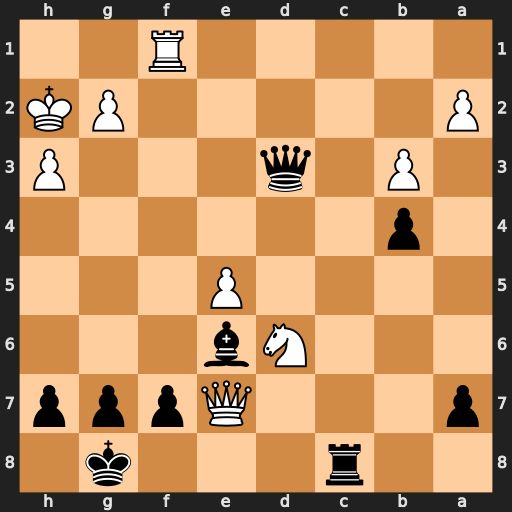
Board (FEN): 2r3k1/p3Qppp/3Nb3/4P3/1p6/1P1q3P/P5PK/5R2
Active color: b
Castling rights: -
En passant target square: -
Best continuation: Qxf1 Nxc8 Qf4+